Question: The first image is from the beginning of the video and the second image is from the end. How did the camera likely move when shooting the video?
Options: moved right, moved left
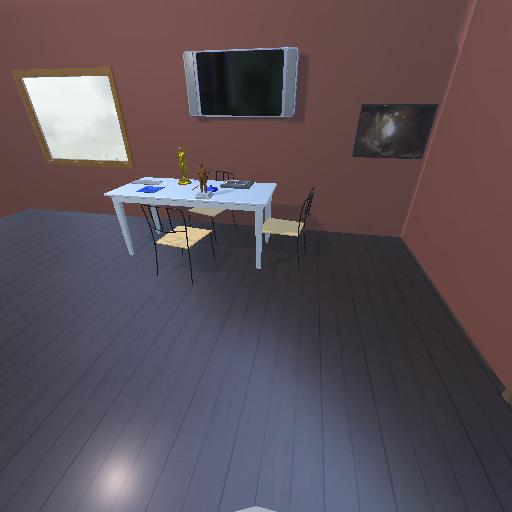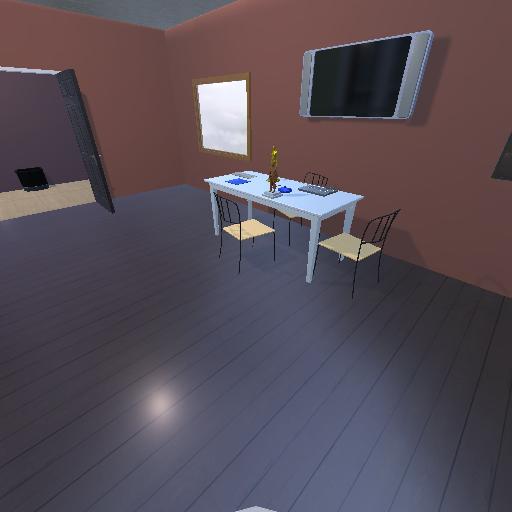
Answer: moved right